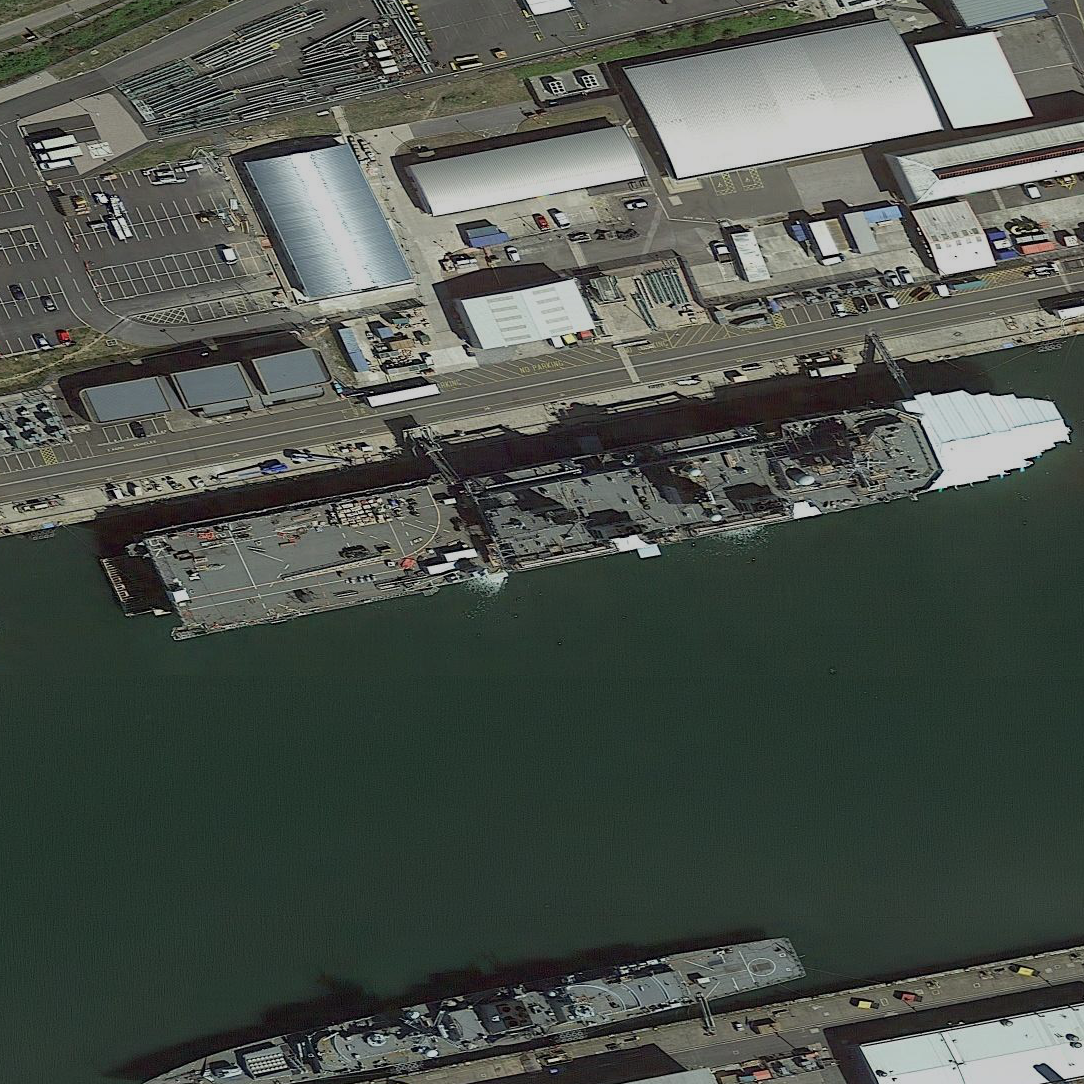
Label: assault